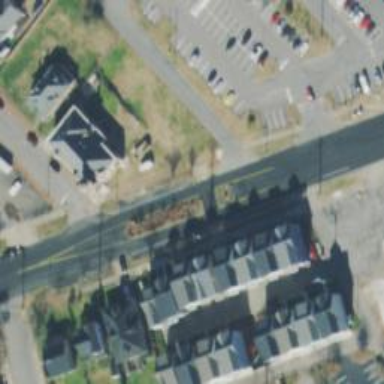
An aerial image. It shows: Alleyway designated as service road.